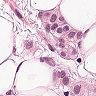
Metastatic tissue present: yes